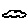
Label: car